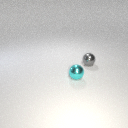
small cyan metal sphere to the left of small gray metal sphere